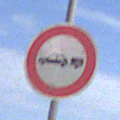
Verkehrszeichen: VerbotPersonenkraftwagenMitAnhaenger
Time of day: Midday
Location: Outdoor (Nature)
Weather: PartlyCloudy
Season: NotSpecified
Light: Natural